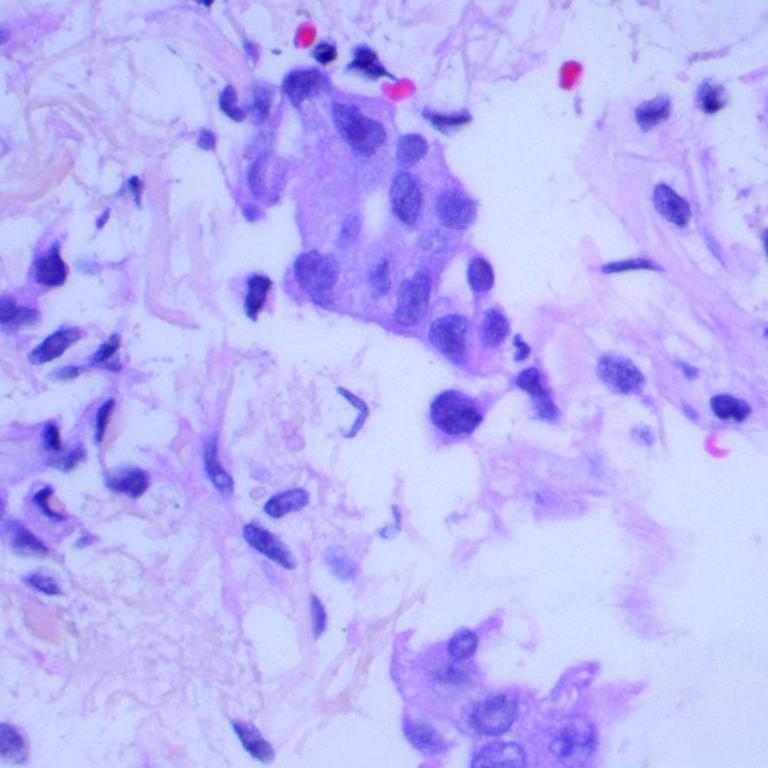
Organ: lung
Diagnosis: adenocarcinomas